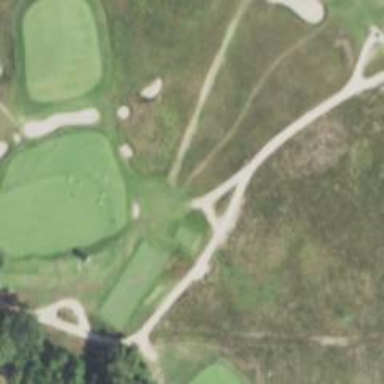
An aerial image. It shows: Path used for both walking and golf.